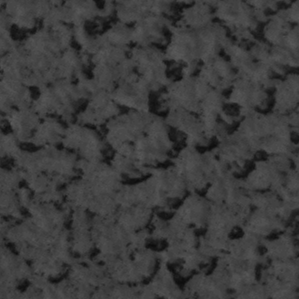
Label: frost